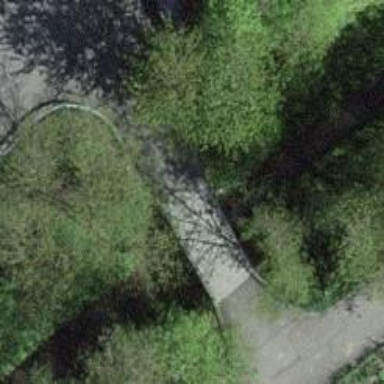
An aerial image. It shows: Concrete track road with bridge. The track is of grade1.